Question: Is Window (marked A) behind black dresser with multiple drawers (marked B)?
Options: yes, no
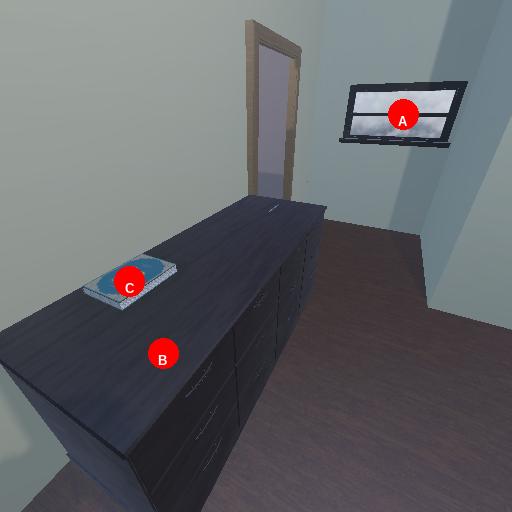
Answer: yes